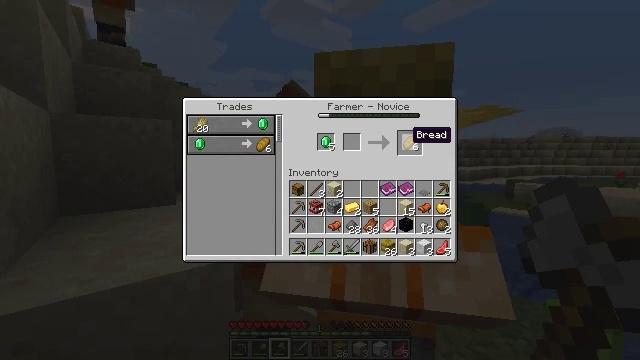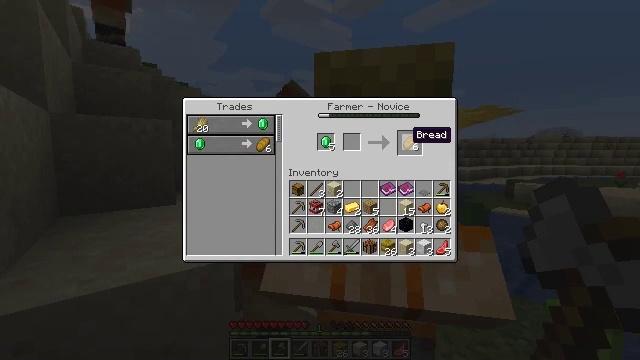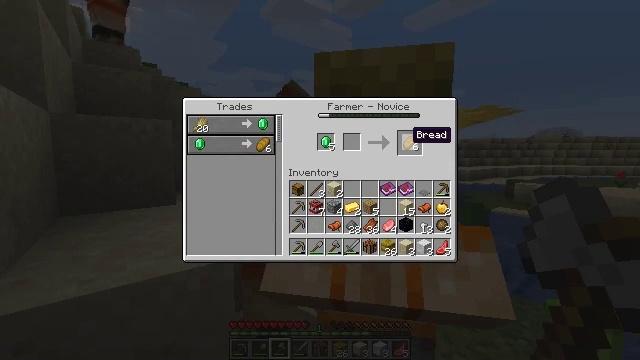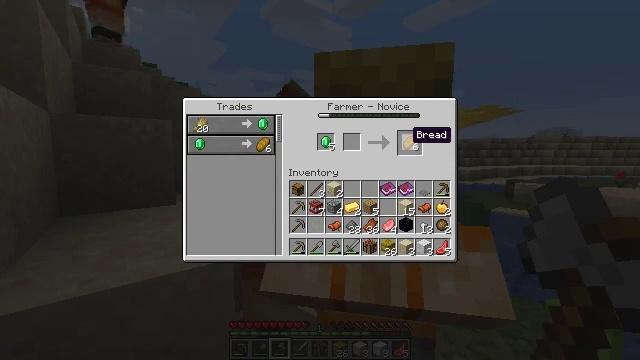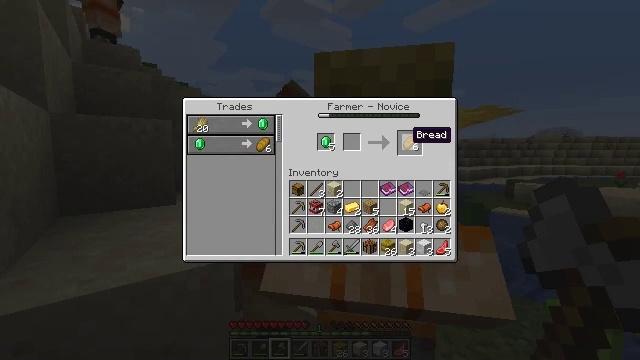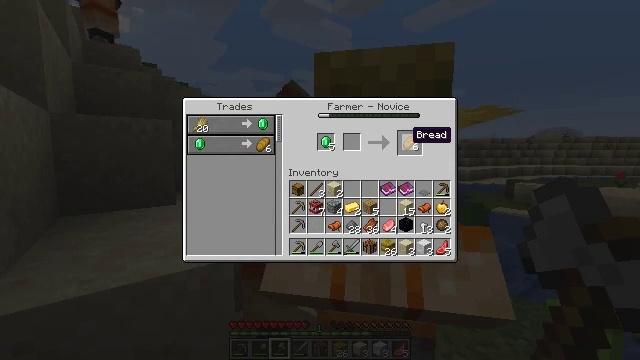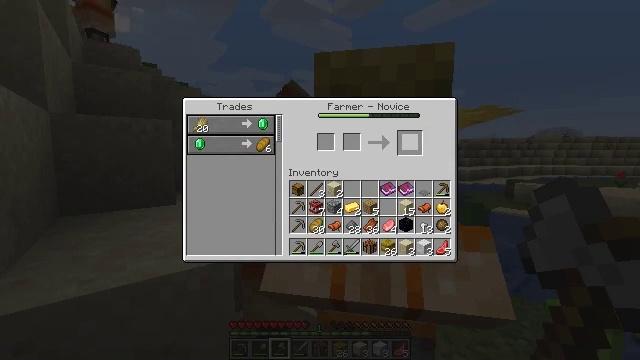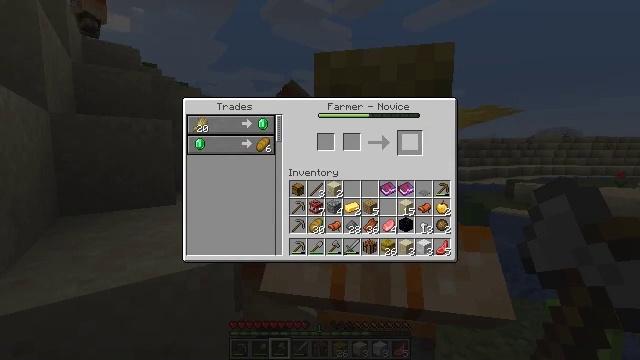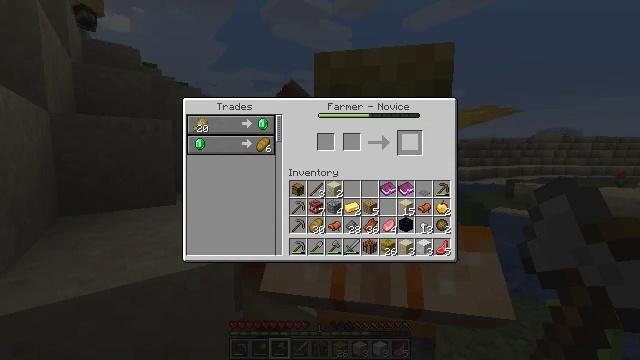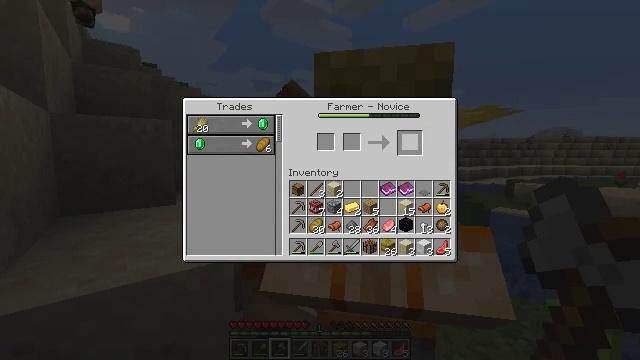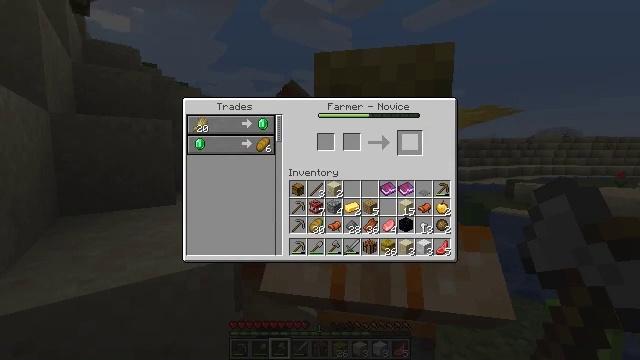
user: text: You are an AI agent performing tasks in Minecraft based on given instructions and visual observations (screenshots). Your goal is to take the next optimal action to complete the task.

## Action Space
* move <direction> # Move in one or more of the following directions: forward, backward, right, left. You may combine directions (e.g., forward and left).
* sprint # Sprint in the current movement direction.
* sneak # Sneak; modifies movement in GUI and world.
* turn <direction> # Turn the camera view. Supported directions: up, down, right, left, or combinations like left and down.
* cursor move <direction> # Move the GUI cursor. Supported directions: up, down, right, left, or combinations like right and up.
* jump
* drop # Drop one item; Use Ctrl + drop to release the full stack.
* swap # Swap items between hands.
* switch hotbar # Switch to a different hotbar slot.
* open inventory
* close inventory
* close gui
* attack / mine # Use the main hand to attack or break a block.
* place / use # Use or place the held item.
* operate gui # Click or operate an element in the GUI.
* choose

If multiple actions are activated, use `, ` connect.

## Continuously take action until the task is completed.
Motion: motion action
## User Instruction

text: Bake some bread with wheat.
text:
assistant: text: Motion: sneak
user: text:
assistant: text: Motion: sneak
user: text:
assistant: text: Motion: sneak
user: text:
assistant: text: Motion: sneak
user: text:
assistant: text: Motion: sneak
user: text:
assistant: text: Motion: sneak, operate gui
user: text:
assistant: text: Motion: sneak, operate gui
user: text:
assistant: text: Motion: sneak, operate gui
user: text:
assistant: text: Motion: sneak
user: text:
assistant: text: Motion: sneak
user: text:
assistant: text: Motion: sneak